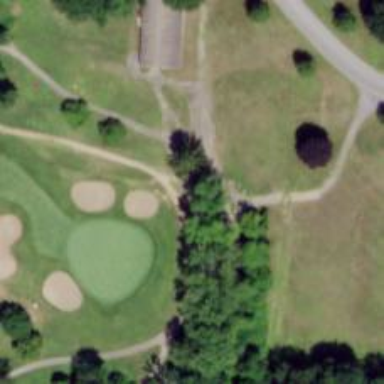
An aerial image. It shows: Golf cartpath that is also road path.